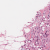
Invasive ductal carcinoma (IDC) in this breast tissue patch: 1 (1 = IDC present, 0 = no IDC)